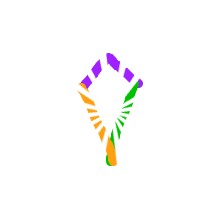
Shape: kite